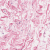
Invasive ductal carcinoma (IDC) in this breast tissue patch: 0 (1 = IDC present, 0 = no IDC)